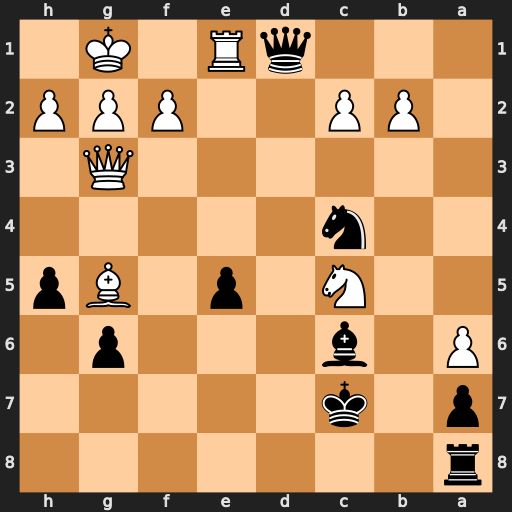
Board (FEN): r7/p1k5/P1b3p1/2N1p1Bp/2n5/6Q1/1PP2PPP/3qR1K1
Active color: b
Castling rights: -
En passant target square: -
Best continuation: Qxe1#